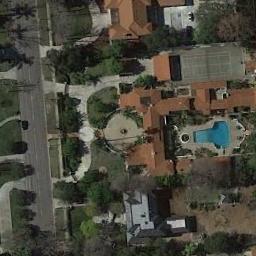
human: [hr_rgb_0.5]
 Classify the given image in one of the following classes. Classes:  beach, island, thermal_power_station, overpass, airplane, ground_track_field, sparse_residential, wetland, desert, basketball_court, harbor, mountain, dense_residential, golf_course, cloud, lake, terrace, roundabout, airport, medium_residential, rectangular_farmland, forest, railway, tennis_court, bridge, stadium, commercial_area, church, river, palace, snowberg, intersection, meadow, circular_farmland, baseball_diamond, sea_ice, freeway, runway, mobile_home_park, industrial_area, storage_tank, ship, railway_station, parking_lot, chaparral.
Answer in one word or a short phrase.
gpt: tennis_court